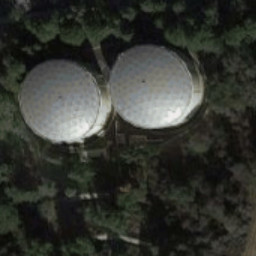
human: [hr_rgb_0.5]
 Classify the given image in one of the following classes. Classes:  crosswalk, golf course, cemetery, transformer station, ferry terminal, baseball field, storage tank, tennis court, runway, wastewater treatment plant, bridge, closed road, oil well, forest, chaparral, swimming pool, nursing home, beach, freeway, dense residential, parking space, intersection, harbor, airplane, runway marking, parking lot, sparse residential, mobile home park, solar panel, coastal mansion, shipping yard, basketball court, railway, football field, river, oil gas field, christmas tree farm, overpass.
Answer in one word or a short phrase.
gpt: storage tank